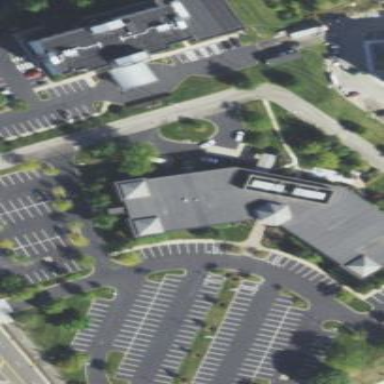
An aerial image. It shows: Office building.